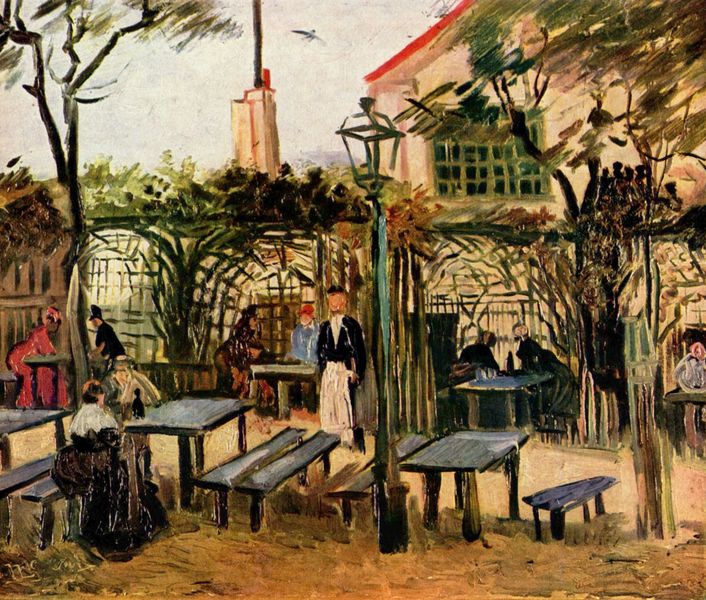
Titel: Gartenlokal "La Guinguette" auf dem Montmartre
Künstler: Vincent van Gogh
Standort: Paris
Institution: Musée d'Orsay
Schlagwörter: baum, blau, gemälde, himmel, laub, mann, schatten, vogel, weiß, bäume, frauen, gelb, grün, impressionismus, kirchturm, menschen, ocker, sand, sitzen, stadt, äste, braun, bunt, cafe, fenster, frankreich, frau, glas, grau, holz, hut, kleid, lampe, laterne, licht, männer, paris, schwarz, tisch, tische, tür, ölbild, dach, gebäude, haus, park, rot, zaun, beige, expressionismus, kellner, lokal, ober, stehen, öl, erde, vögel, busch, gitter, kirche, sonne, boden, rosa, kamin, turm, garten, ranken, schürze, farbig, sommer, fassade, pflaster, schotter, farben, leer, sprossenfenster, tag, herbst, hof, fabrik, van gogh, bank, besucher, bedienen, gäste, wein, duktus, kaffee, freizeit, frühling, innenhof, restaurant, draußen, gaststätte, garcon, treffen, bedienung, speisen, bänke, ranke, servieren, expressiv, impresionismus, frei, spalier, laube, wintergarten, gasthaus, gasthof, wirtshaus, vincent, paare, biergarten, rosengarten, treffpunkt, vordergurnd, herberge, gastronomie, lauben, plein-air, gartenlokal, bierbänke, frühöling, gartenwirtschaft, itzbäke, van dogh, heurigen, tisch baum, gastgarten